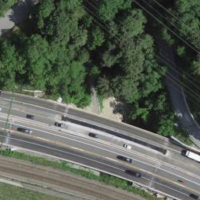
EUNIS habitat code: 57
Species observed at this site:
Juglans regia
Passer domesticus
Columba livia